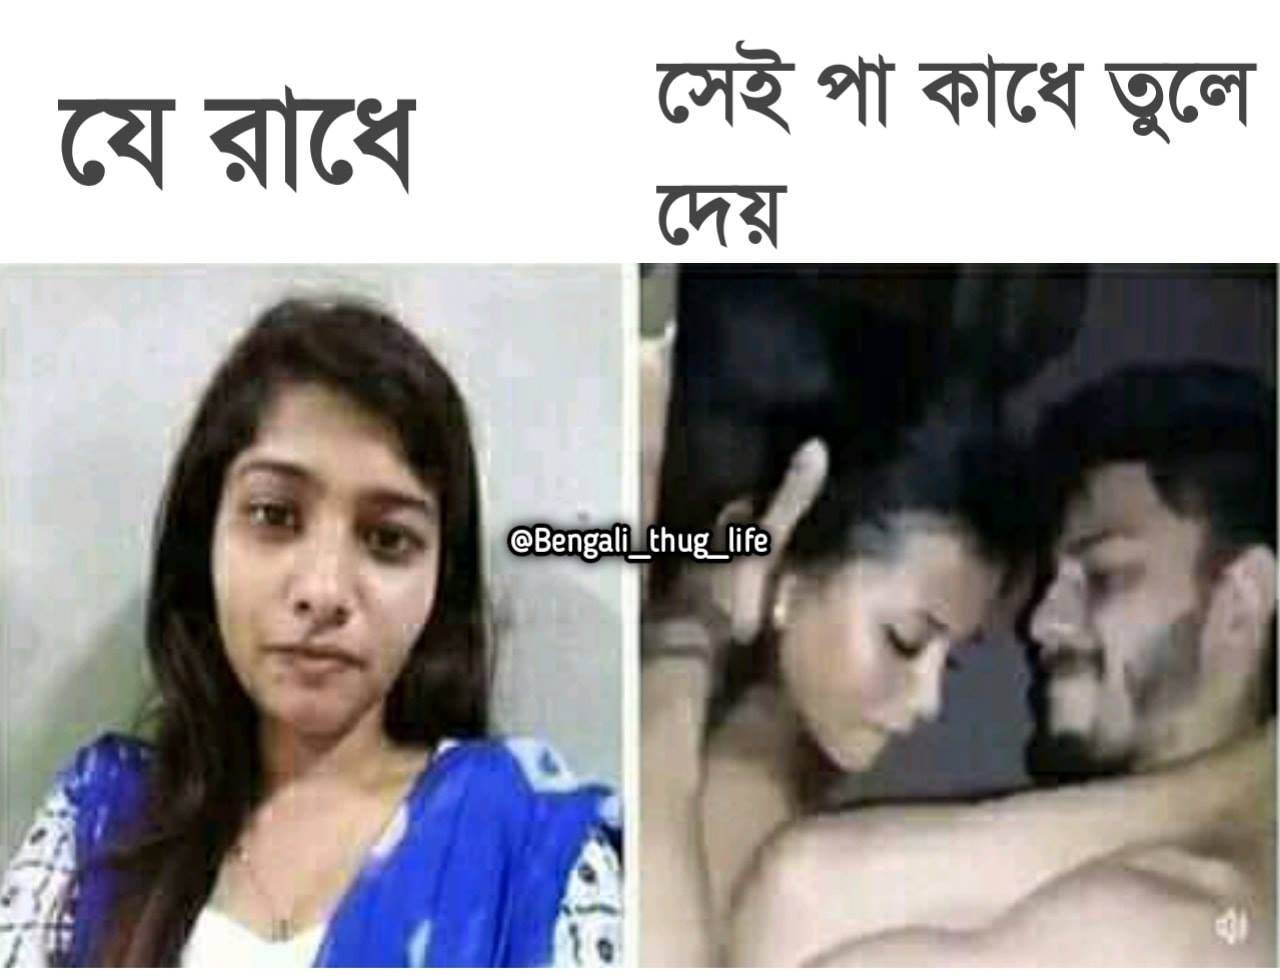
Text: যে রাধে   সেই পা কাধে তুলে দেয়
Label: Hate
Hate category: Personal Offence
Targeted group: Individual